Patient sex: F
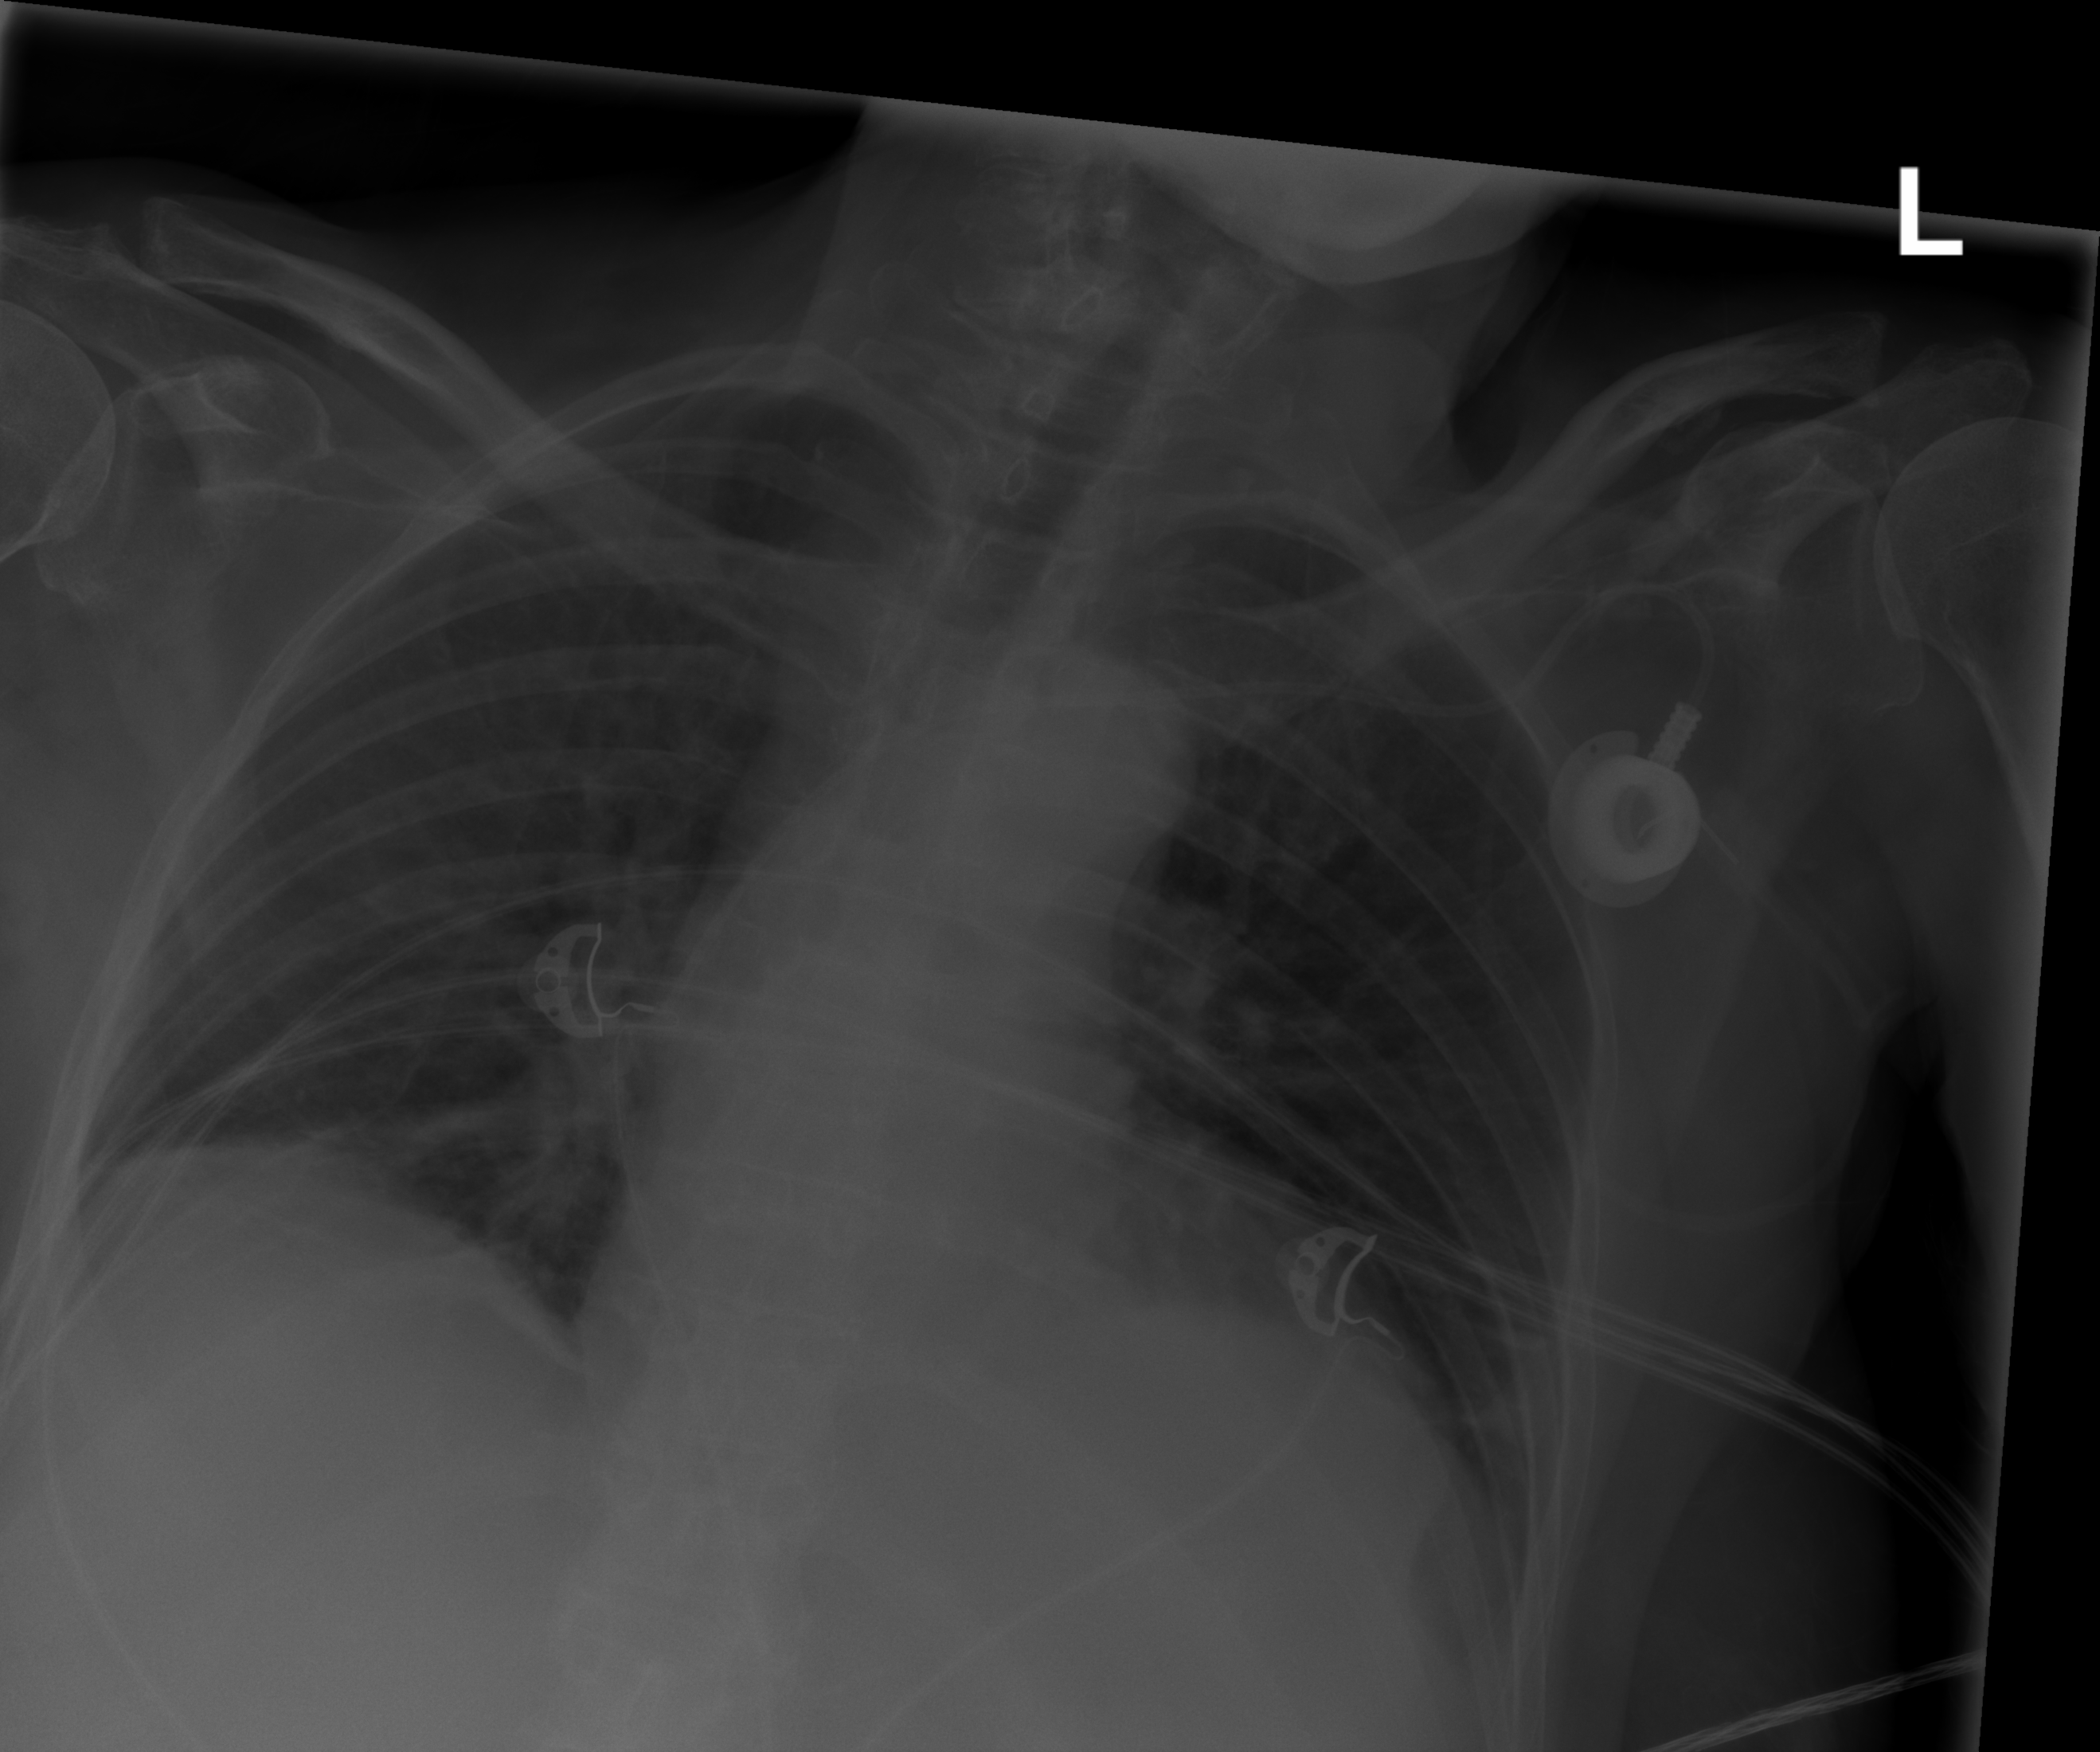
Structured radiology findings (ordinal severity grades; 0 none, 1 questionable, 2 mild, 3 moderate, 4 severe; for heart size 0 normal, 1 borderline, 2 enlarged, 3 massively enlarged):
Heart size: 2
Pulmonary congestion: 0
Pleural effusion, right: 0
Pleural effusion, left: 0
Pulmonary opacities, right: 2
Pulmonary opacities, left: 0
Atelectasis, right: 0
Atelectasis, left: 0